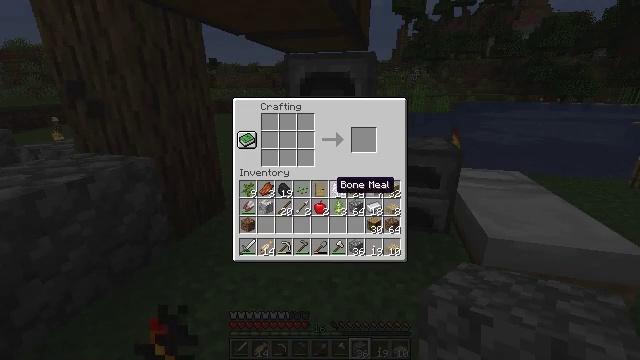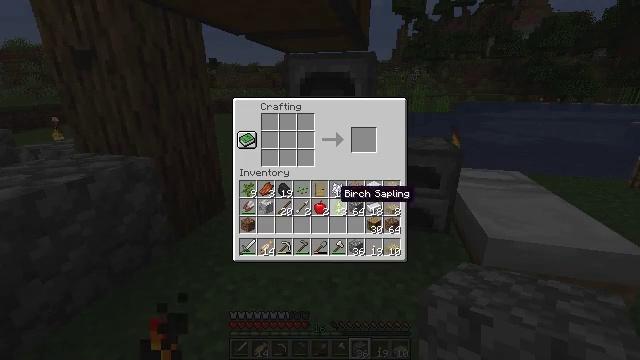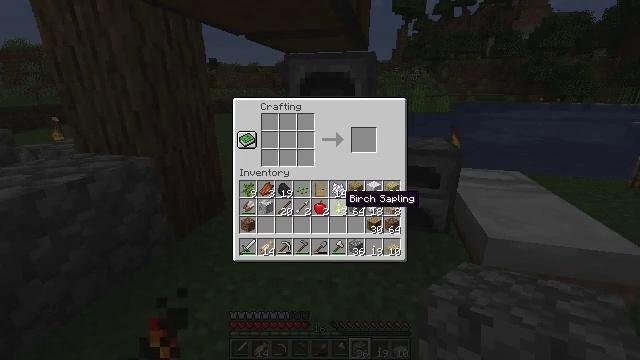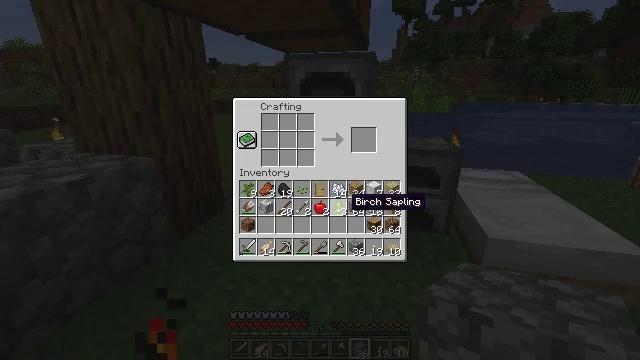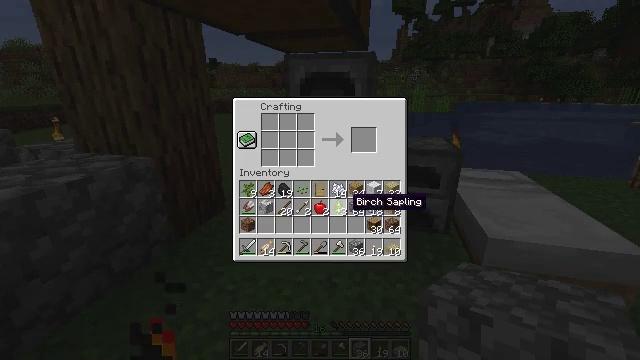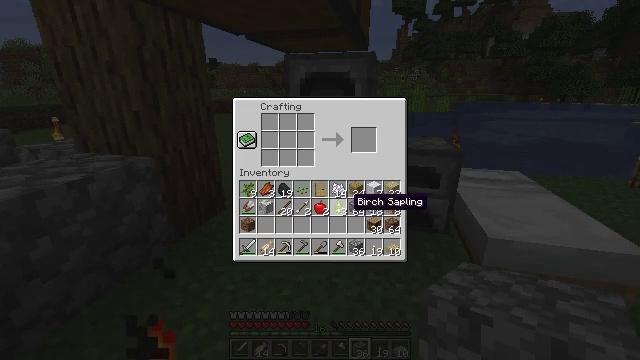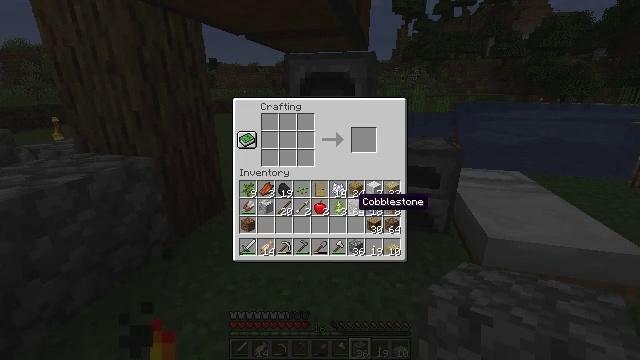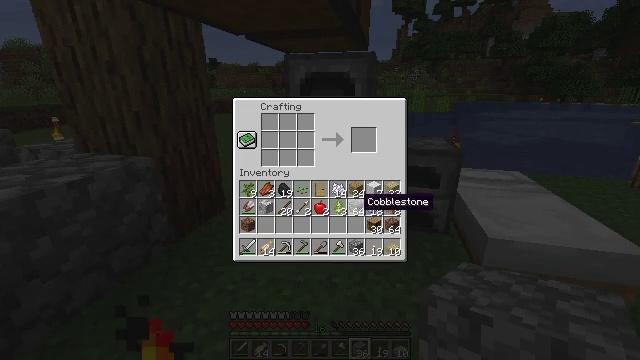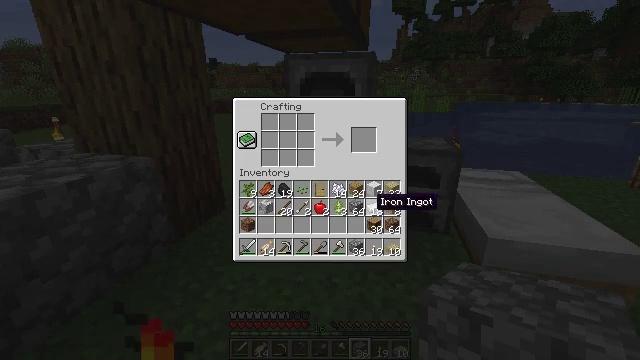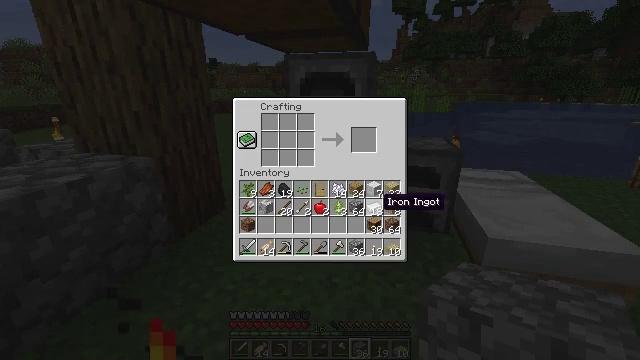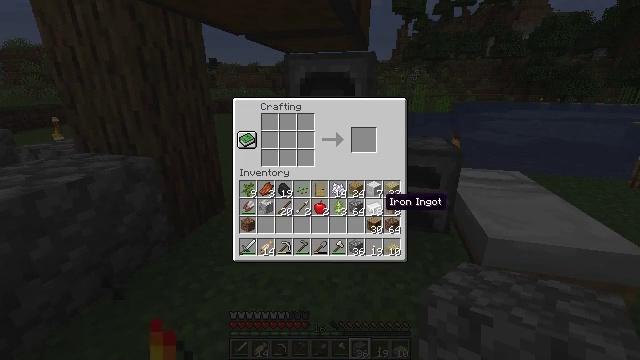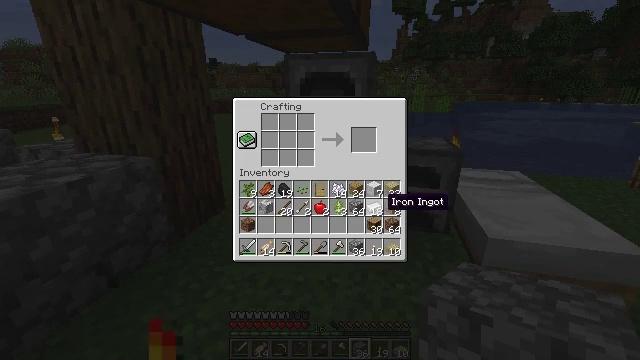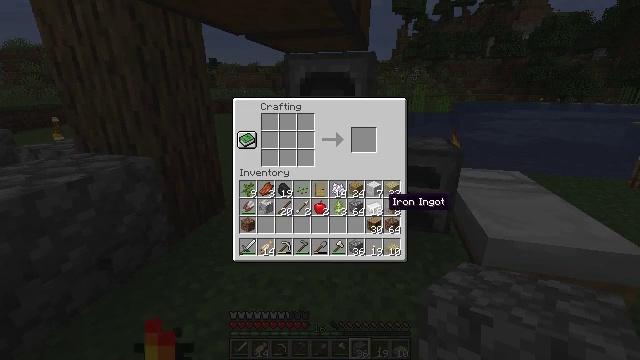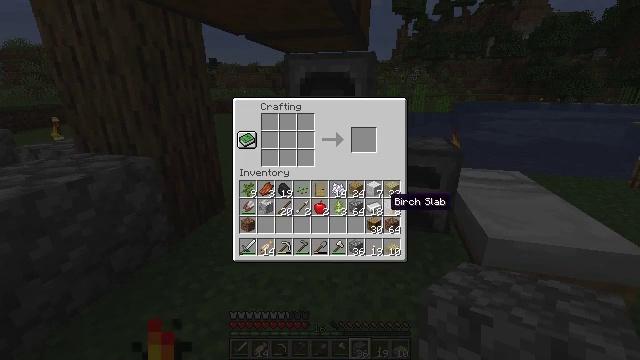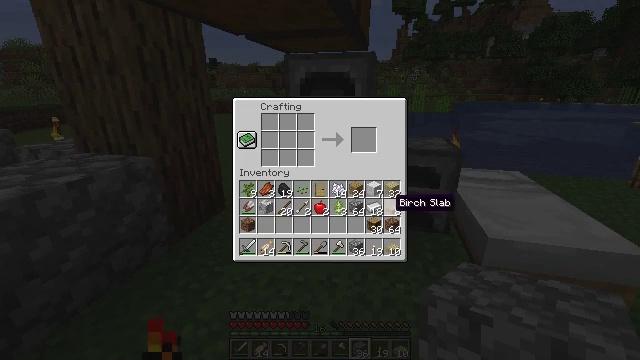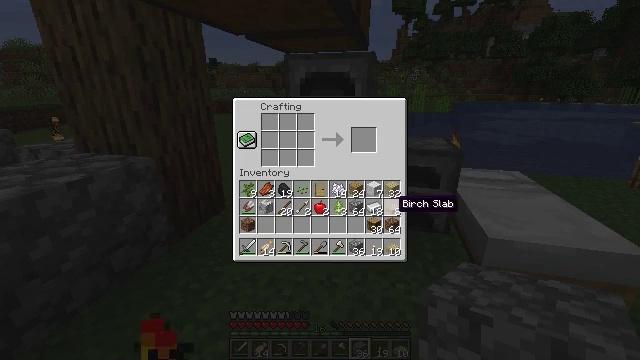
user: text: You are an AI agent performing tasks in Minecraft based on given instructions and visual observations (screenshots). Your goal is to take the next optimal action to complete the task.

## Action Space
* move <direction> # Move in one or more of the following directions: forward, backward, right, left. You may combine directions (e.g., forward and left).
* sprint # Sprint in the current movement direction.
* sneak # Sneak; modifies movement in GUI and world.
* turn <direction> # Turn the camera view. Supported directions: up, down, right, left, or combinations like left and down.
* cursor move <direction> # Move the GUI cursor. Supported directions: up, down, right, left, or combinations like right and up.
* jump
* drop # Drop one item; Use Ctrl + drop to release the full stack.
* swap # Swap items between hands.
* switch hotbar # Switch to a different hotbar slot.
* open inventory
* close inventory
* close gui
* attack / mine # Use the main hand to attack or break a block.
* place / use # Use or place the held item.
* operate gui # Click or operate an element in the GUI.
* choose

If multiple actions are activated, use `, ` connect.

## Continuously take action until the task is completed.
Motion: motion action
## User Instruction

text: Get birch stairs through crafting.
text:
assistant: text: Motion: cursor move down
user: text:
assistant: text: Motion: no_op
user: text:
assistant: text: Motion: no_op
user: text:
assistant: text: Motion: no_op
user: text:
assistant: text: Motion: no_op
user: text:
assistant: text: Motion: no_op
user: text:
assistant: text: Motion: no_op
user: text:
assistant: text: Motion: cursor move right
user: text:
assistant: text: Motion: cursor move right
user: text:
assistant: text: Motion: no_op
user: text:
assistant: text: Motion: no_op
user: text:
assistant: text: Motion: no_op
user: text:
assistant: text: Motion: no_op
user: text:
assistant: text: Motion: no_op
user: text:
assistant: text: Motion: no_op
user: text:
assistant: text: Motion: no_op
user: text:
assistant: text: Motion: no_op
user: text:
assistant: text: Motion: no_op
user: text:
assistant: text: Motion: no_op
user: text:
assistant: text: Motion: no_op
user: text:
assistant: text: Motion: cursor move up
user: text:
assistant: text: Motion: no_op
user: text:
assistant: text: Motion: no_op
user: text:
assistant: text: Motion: no_op
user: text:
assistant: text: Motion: no_op
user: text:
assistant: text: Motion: no_op
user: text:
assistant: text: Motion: no_op
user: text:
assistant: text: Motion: no_op
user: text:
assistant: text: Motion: no_op
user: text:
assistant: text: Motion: no_op